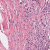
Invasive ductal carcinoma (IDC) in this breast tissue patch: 1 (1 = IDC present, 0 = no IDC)